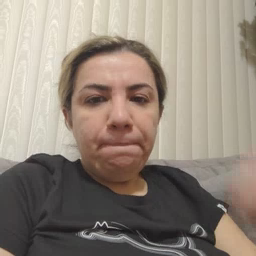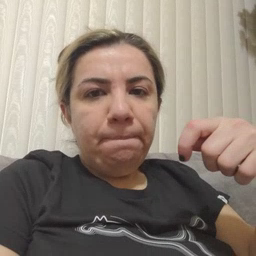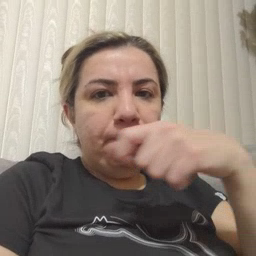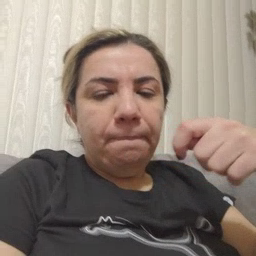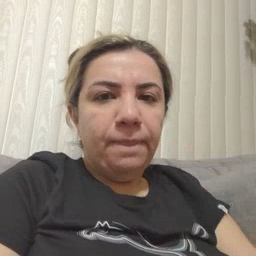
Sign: toothbrush